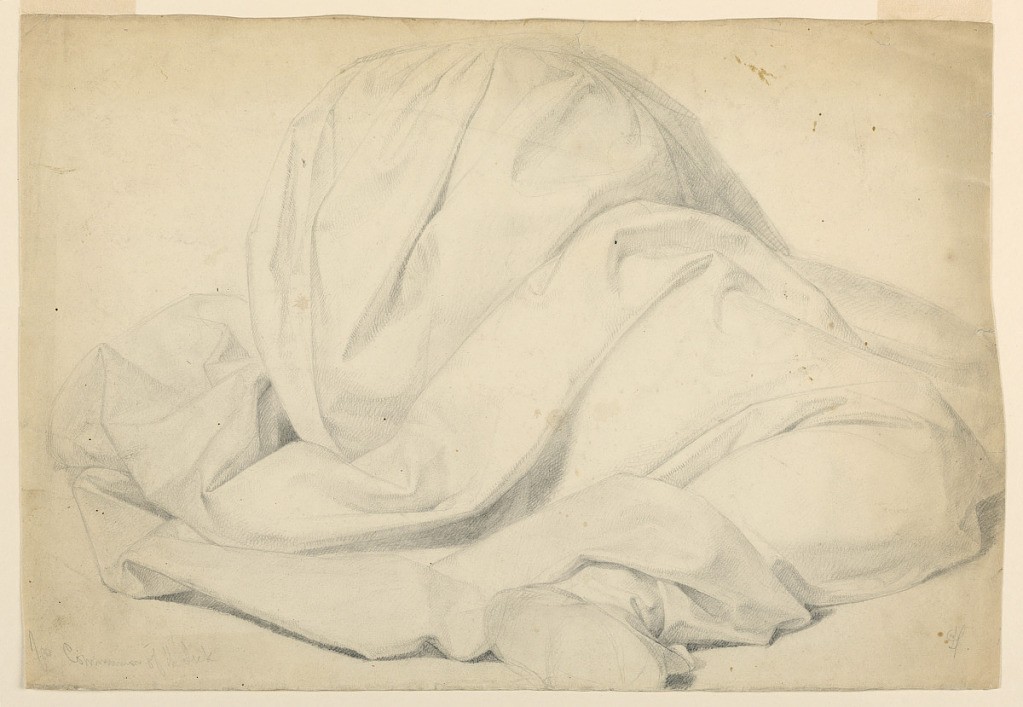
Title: Drapery Study for "Communion of the Sick"
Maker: Daniel Huntington, American, 1816–1906
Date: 1844–45
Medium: Graphite on cream wove paper
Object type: Drawing
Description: Prostrate or kneeling figure shown from the waist down. Drapery over legs and foot in foreground, with knee at right.